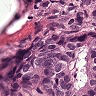
Metastatic tissue present: yes